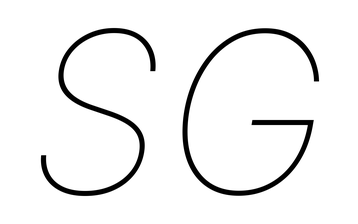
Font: Inter-Italic_Thin_Italic